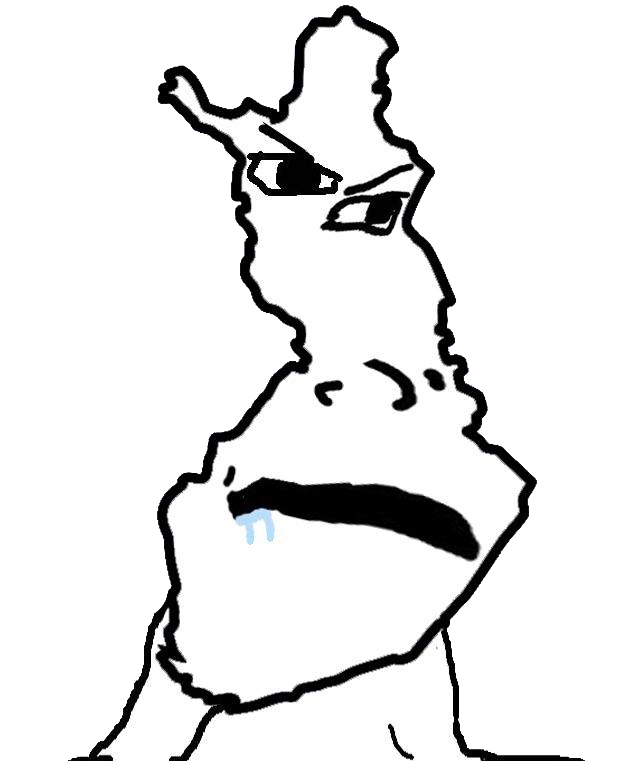
Label: 5_Brainlet